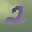
Label: 2